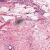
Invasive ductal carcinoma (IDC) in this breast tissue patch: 0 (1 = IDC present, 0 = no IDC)